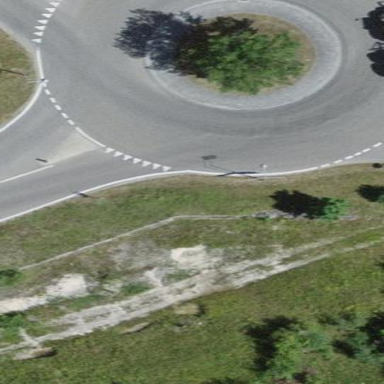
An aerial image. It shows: Tertiary road with asphalt surface leading to roundabout junction.